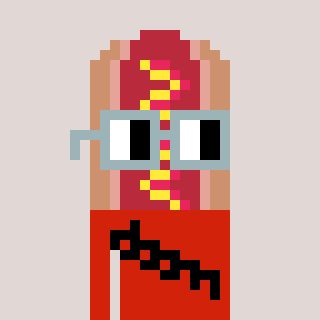
a pixel art character with square dark gray glasses, a hotdog-shaped head and a red-colored body on a warm background